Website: apple
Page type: payment
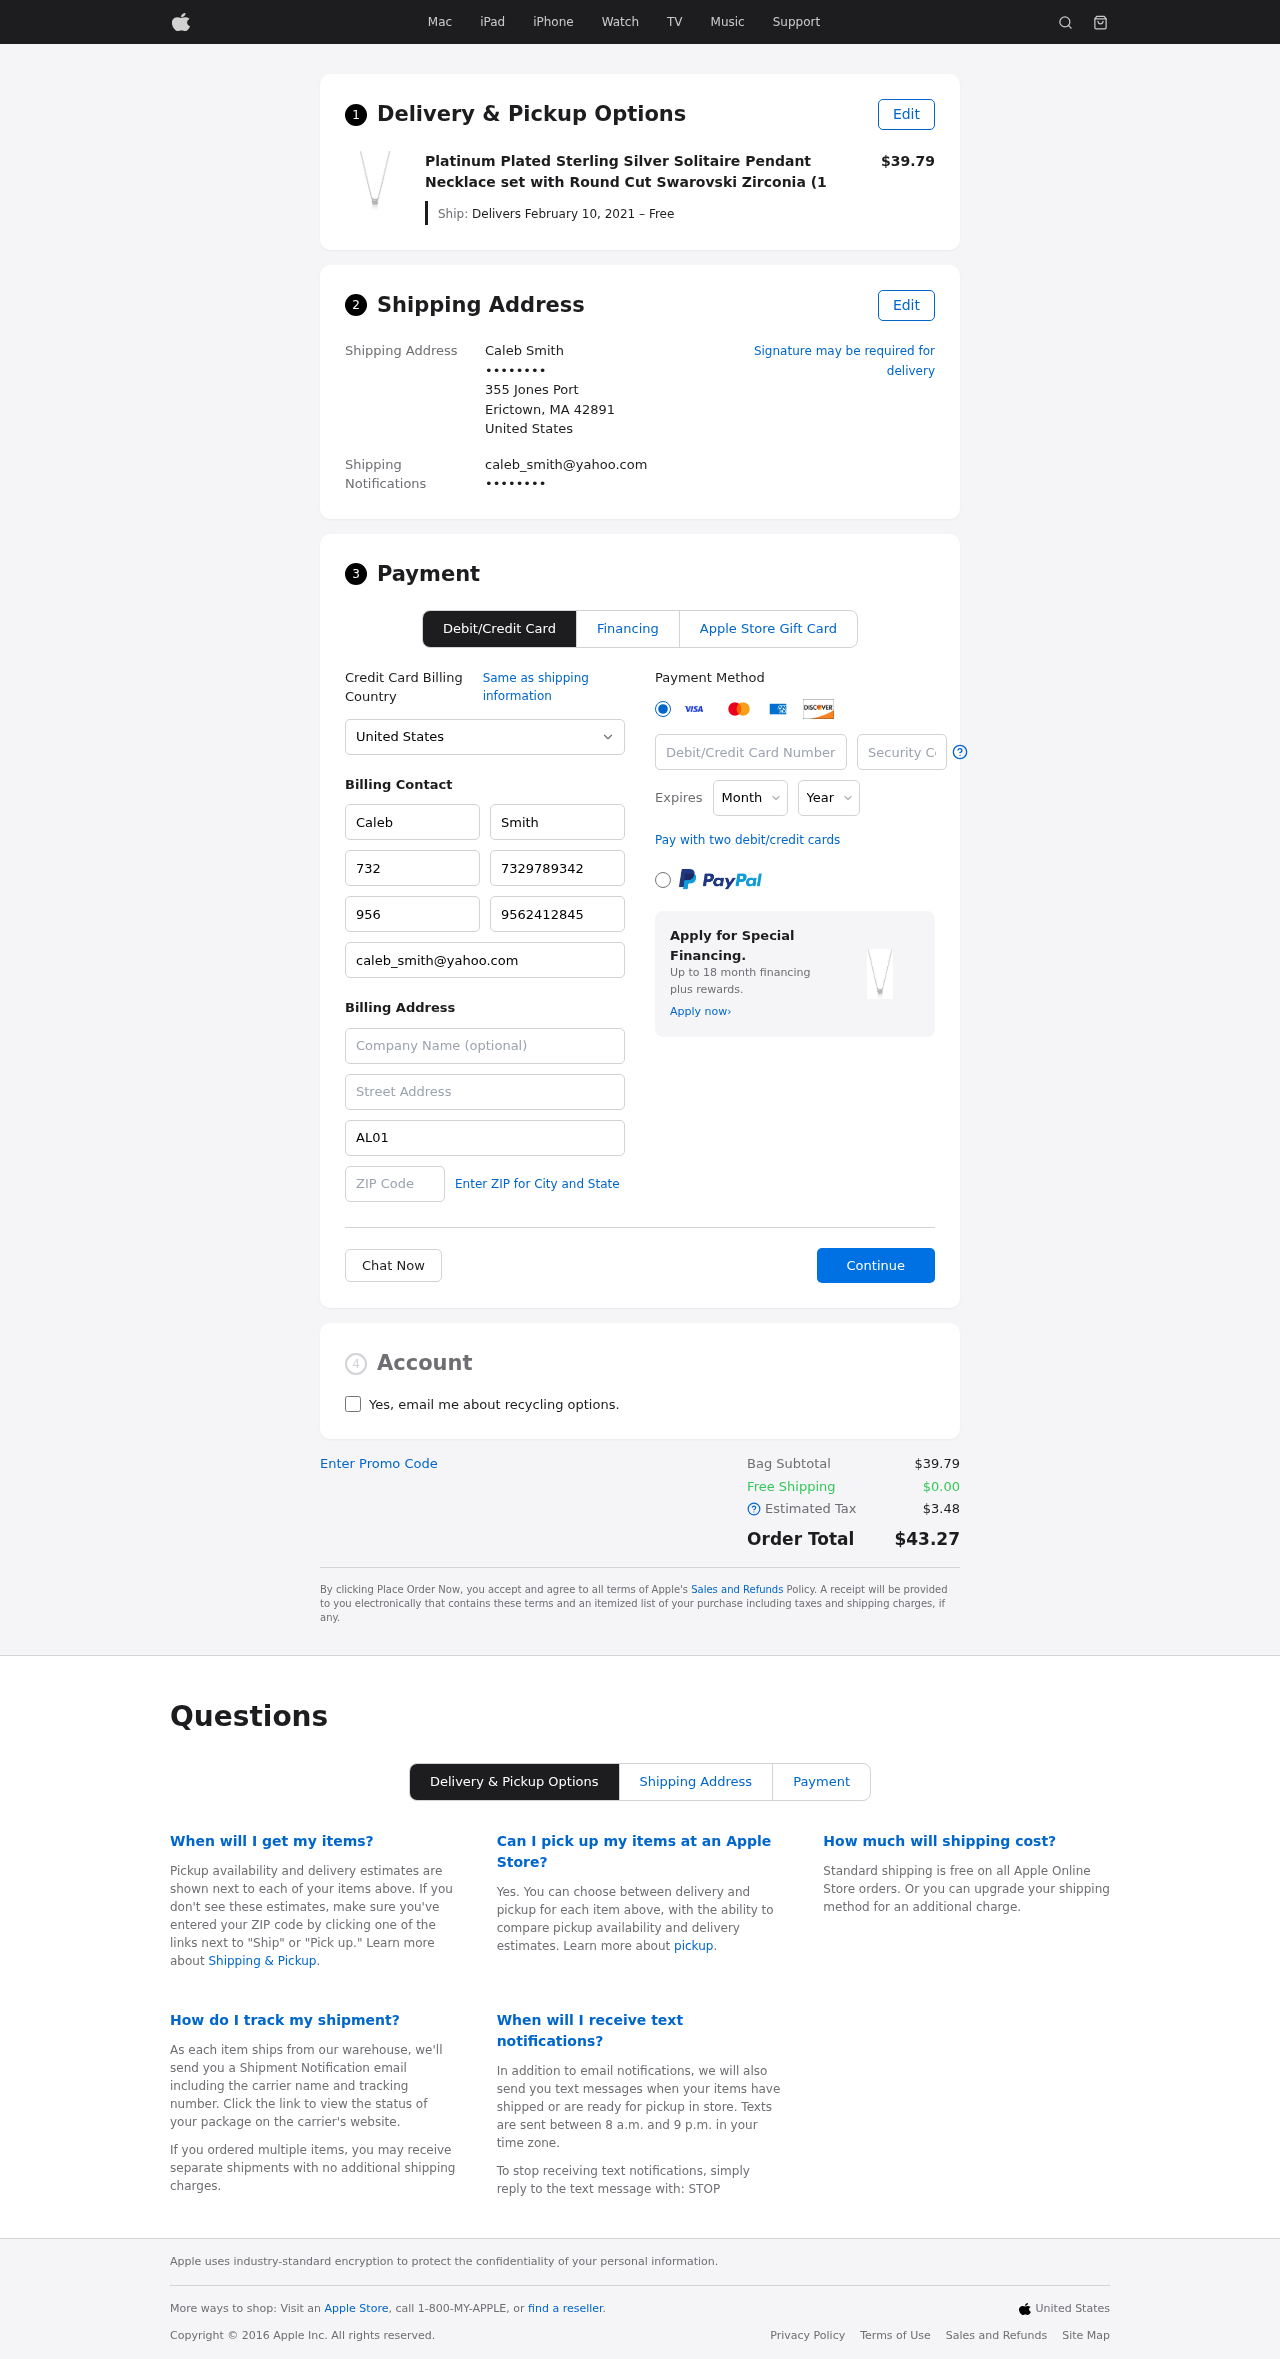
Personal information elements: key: PII_CARD_CVV
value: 367
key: PII_CARD_EXPIRY_MONTH
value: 02
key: PII_CARD_EXPIRY_YEAR
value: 28
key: PII_CARD_NUMBER
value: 2258 6837 2397 8290
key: PII_CITY_STATE_ZIP
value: Erictown, MA 42891
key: PII_COUNTRY
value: United States
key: PII_EMAIL
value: caleb_smith@yahoo.com
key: PII_EMAIL2
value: caleb_smith@yahoo.com
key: PII_FIRSTNAME
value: Caleb
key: PII_FULLNAME
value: Caleb Smith
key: PII_LASTNAME
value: Smith
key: PII_PHONE3
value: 7329789342
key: PII_PHONE_ALT
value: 9562412845
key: PII_PHONE_ALT_AREA
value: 956
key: PII_PHONE_AREA
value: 732
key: PII_SECURITY_CODE
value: AL01
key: PII_STREET
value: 355 Jones Port
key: PII_PHONE
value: ••••••••
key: PII_PHONE2
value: ••••••••
Product elements: key: PRODUCT1_NAME
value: Platinum Plated Sterling Silver Solitaire Pendant Necklace set with Round Cut Swarovski Zirconia (1
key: PRODUCT1_PRICE
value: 39.79
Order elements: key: ORDER_DELIVERY_DATE
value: Delivers February 10, 2021 – Free
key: ORDER_SUBTOTAL
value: $39.79
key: ORDER_SHIPPING_COST
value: $0.00
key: ORDER_TAX
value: $3.48
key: ORDER_TOTAL
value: $43.27